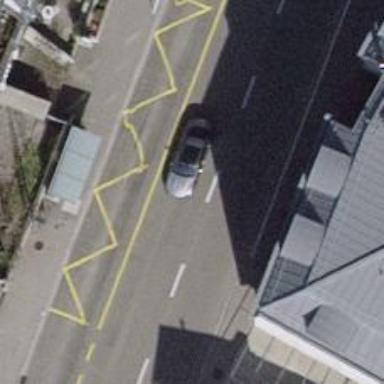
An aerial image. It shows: Bus stop with stop position for public transport.